Field crop: maize
Growth stage: 2
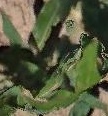
Species: maize